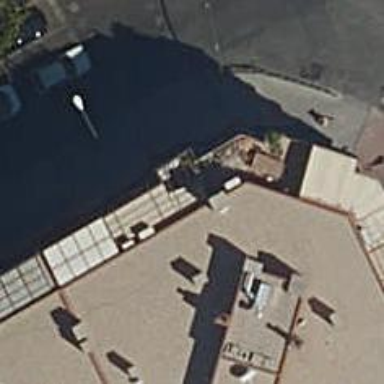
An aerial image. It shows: Café.